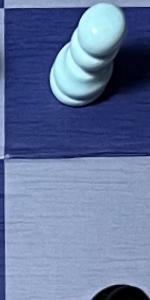
Label: Empty